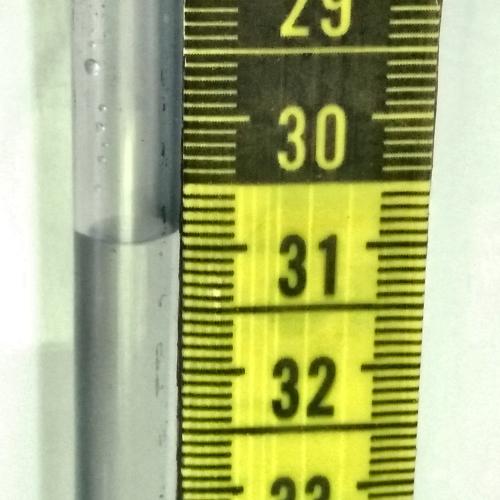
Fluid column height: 30.9 cm